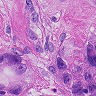
Metastatic tissue present: yes